Question: I would like to build a javascript so a user can choose only one option between the the mentioned below. Could you give me some pointers how to do this since I am a javascript noob.
Thank you!
This is the picture of the part of a menu

'''
<td><label for="dock_books_search_visible_online"> Visible online?</label></td>
<td><input type="checkbox" name="option" value="checkedVisibleOk" id="dock_books_visible_ok" /> </td>
<td><label for="dock_books_search_visible_online_yes"> Yes</label></td>
<td><input type="checkbox" name="option" value="checkedVisibleNok" id="dock_books_visible_nok" /> </td>
<td><label for="dock_books_search_visible_online_no"> No</label></td>
'''
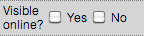
Answer: For single selection from multiple options we use 'Radio Buttons' not 'CheckBoxes'.
You should use some thing like this.
'''
<input type="radio" name="option" value="Yes" id="yes" />
<input type="radio" name="option" value="No" id="no" />
'''
if you want to go the other way round, Just add the following script in your head tag:
'''
<script type="text/javascript" src="http://ajax.googleapis.com/ajax/libs/jquery/1.4.2/jquery.min.js"></script>
<script>
$(document).ready(function(){
$(':checkbox').bind('change', function() {
var thisClass = $(this).attr('class');
if ($(this).attr('checked')) {
$(':checkbox.' + thisClass + ":not(#" + this.id + ")").removeAttr('checked');
}
else {
$(this).attr('checked', 'checked');
}
});
});
</script>
'''
Here is the <URL> for above.
Hope this helps.